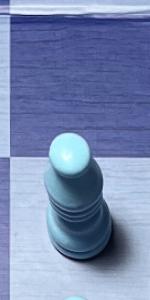
Label: Bishop_White